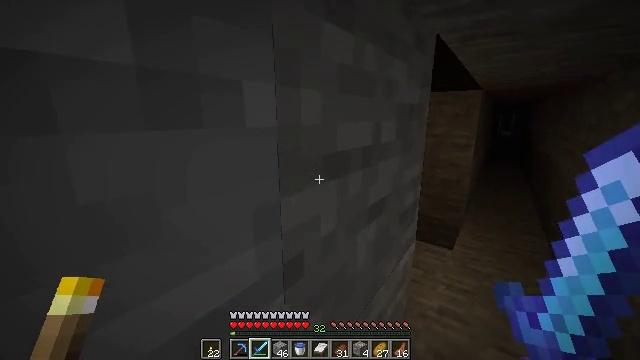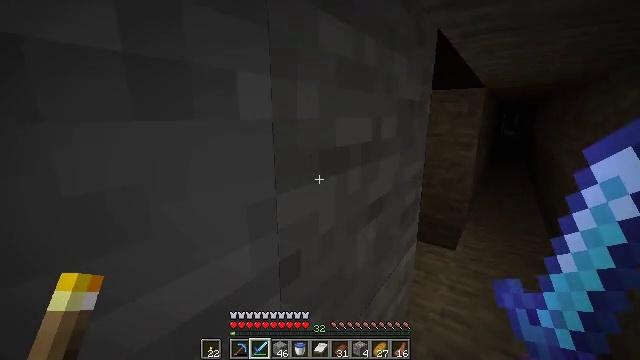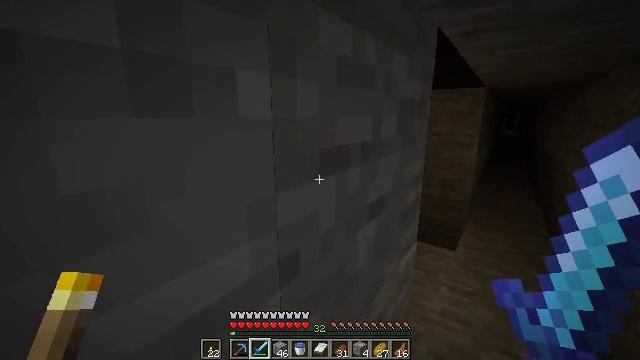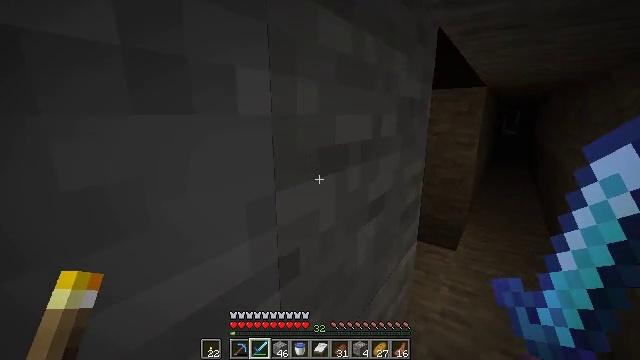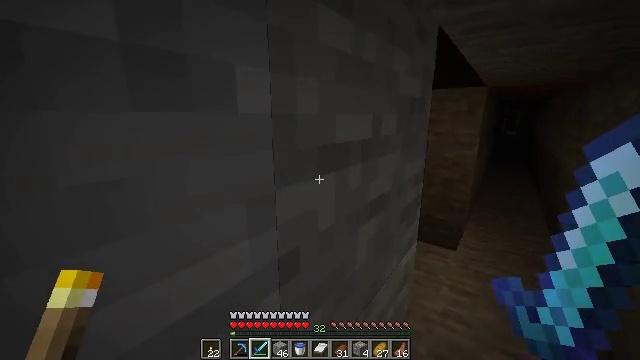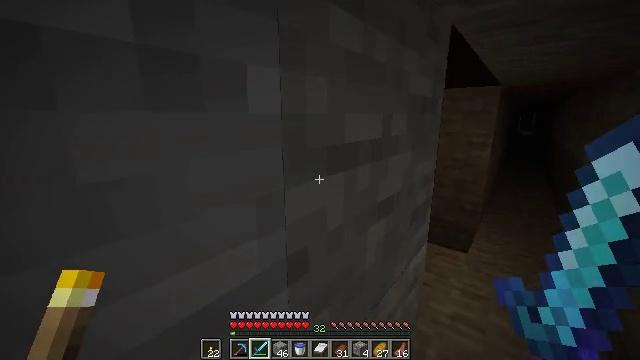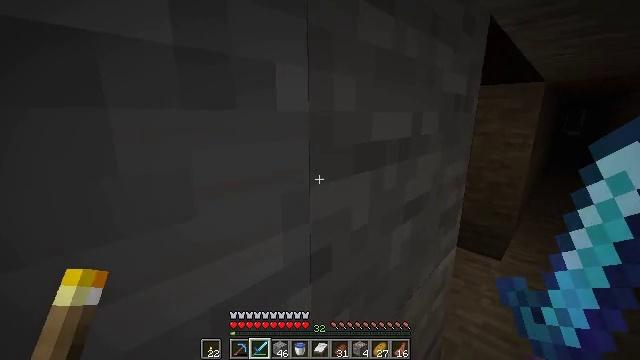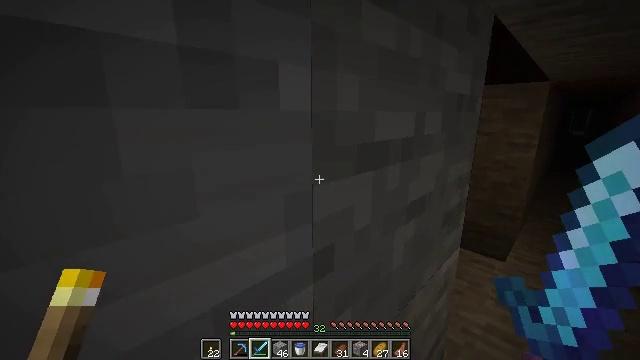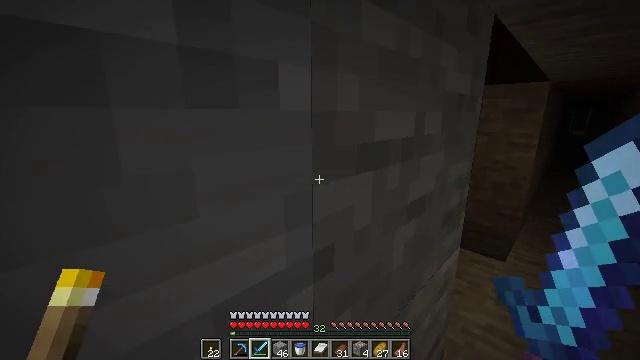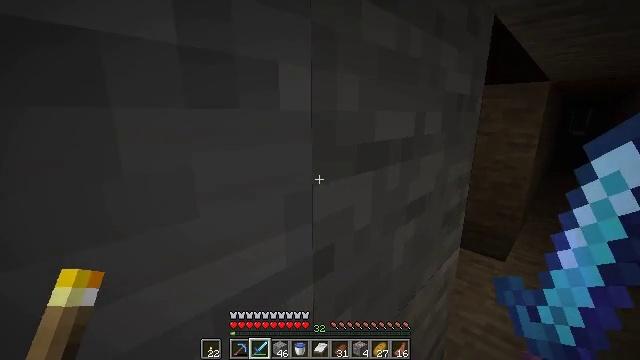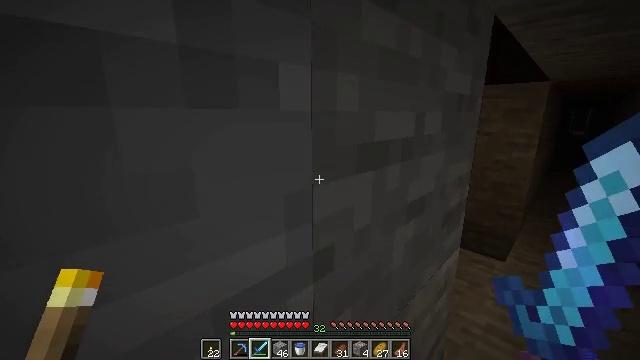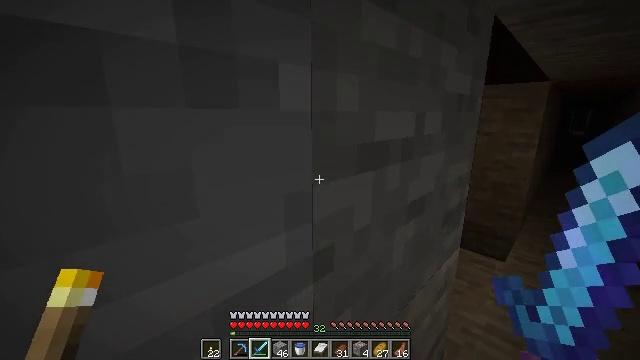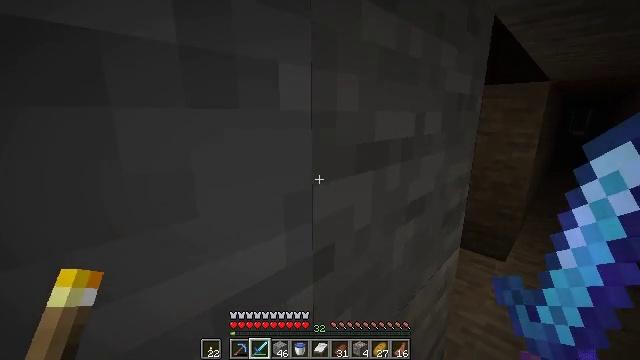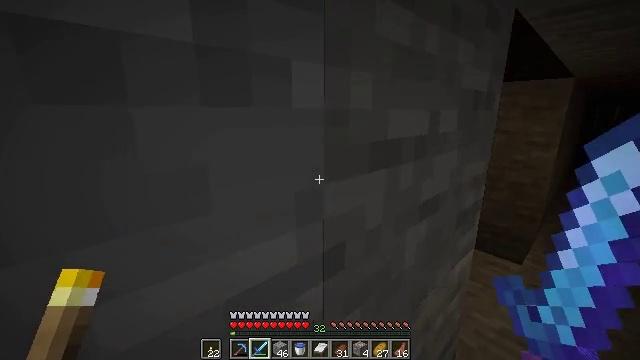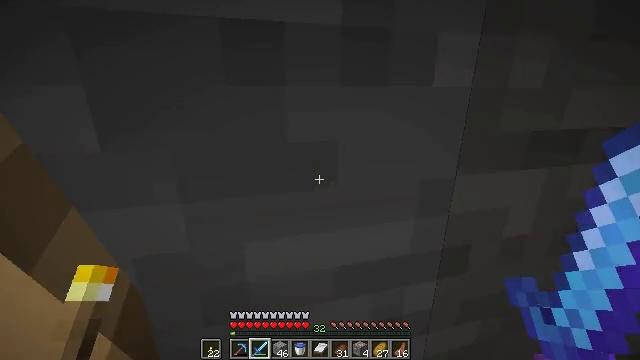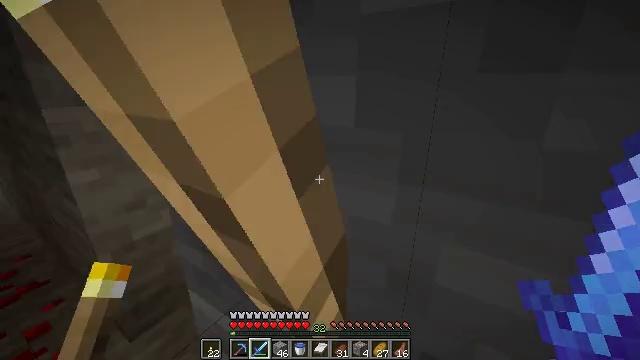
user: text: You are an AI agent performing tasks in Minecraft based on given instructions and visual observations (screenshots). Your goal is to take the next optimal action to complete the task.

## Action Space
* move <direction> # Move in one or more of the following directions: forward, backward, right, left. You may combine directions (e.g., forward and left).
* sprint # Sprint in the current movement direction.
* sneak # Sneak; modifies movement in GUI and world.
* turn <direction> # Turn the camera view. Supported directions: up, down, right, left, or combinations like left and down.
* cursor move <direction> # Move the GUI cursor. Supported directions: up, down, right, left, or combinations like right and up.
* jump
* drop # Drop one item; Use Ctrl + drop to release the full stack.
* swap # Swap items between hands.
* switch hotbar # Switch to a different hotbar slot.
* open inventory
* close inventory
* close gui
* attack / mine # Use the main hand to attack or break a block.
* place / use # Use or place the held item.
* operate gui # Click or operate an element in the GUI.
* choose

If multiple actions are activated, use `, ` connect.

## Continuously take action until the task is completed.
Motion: motion action
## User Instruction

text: Mine the wall torch to remove it.
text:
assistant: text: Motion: no_op
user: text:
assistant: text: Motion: no_op
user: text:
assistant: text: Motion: no_op
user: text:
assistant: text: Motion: no_op
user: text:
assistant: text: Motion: turn left
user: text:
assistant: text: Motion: turn left
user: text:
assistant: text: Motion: no_op
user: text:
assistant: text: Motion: no_op
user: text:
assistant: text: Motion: no_op
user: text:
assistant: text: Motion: no_op
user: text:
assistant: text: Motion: no_op
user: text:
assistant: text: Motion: no_op
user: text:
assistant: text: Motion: turn left
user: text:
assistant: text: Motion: turn left and down
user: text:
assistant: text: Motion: turn left and down
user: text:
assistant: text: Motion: move left, turn left
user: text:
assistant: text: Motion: move left, turn left
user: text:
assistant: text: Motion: move left, turn left
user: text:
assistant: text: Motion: move left
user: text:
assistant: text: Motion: no_op
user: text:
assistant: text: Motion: no_op
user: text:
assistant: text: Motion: no_op
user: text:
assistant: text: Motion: no_op
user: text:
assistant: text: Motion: no_op
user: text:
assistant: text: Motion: no_op
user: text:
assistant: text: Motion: no_op
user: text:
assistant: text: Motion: no_op
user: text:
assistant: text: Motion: no_op
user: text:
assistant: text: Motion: turn right and up
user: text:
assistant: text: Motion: turn right